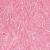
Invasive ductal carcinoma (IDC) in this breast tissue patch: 0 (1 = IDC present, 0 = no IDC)